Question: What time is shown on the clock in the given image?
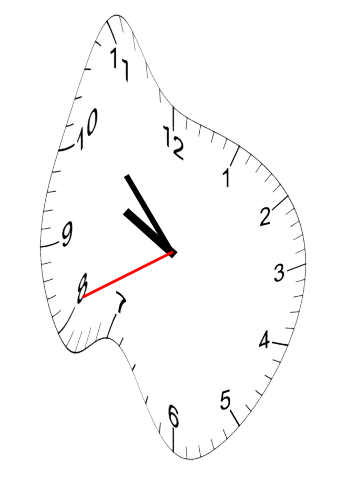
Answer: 09:52:41